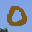
Label: 0